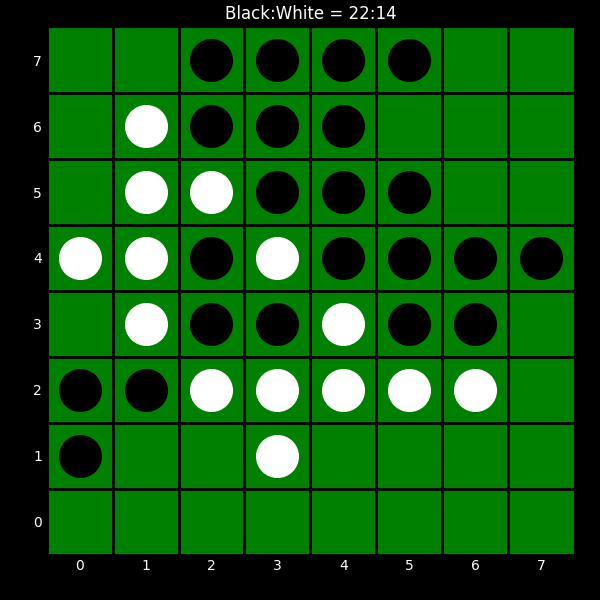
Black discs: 22
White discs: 14